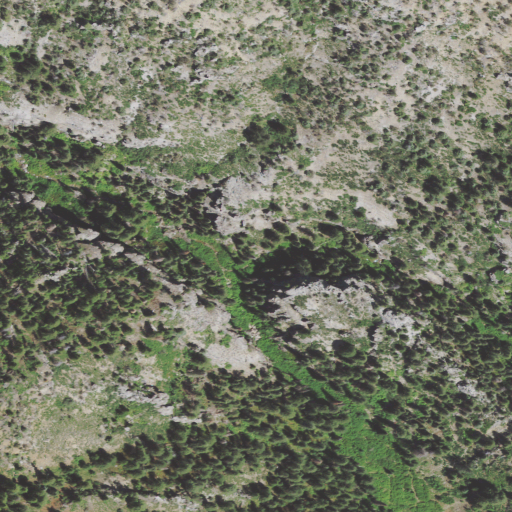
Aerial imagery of valley in Utah named Pete Nelson Hollow containing evergreen forest, shrub, deciduous forest, and mixed forest